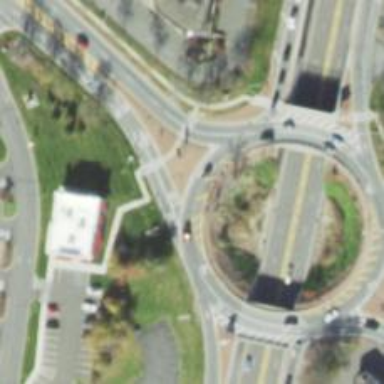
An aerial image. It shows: Primary highway with asphalt surface leading to roundabout.